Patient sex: F
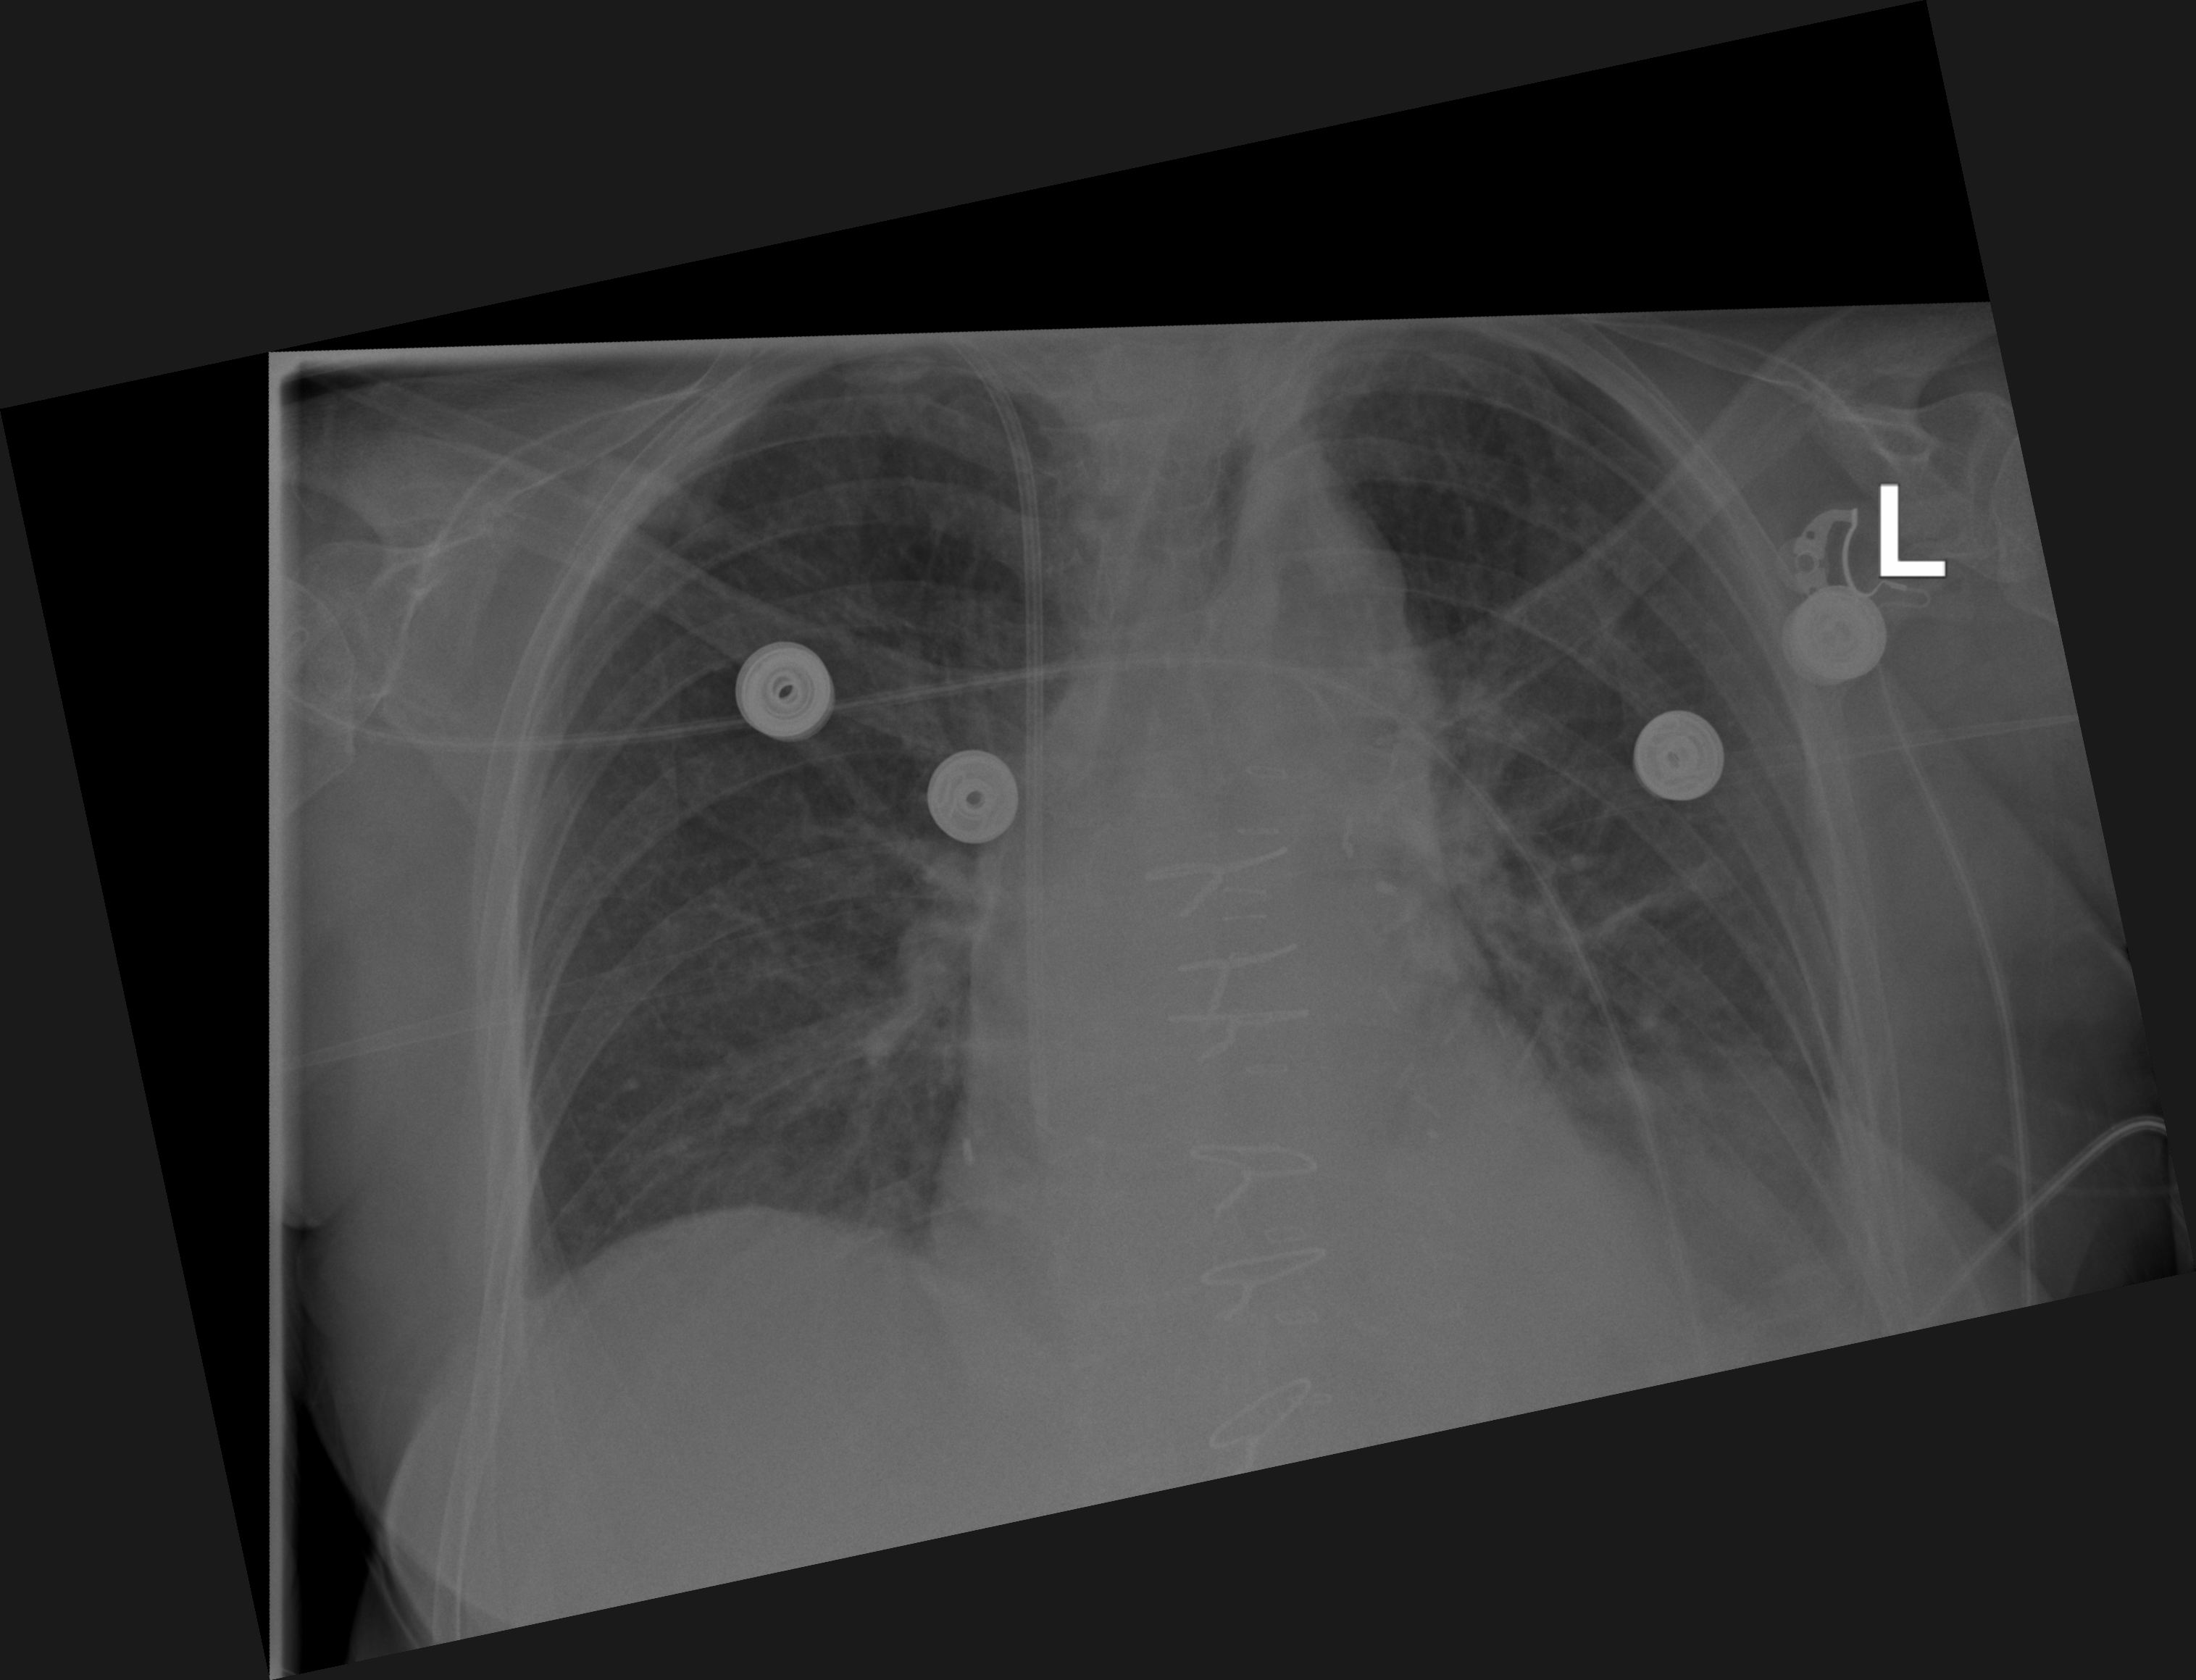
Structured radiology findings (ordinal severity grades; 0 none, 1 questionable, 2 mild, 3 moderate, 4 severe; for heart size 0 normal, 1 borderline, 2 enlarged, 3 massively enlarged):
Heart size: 2
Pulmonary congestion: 2
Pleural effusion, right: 2
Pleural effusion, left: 2
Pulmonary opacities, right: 0
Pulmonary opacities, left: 2
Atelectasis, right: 2
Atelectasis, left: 2